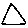
Label: triangle